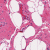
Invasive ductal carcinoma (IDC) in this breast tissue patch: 0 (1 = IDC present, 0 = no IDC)